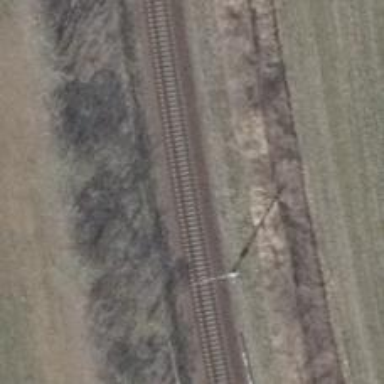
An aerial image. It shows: Railway signal.